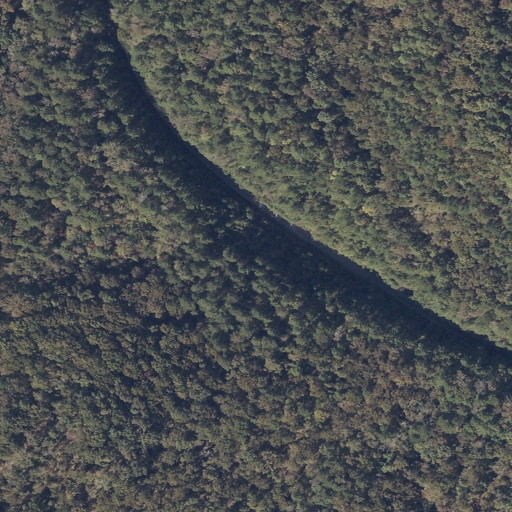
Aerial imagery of gap in Alabama named Watkins Cut containing deciduous forest, mixed forest, and evergreen forest